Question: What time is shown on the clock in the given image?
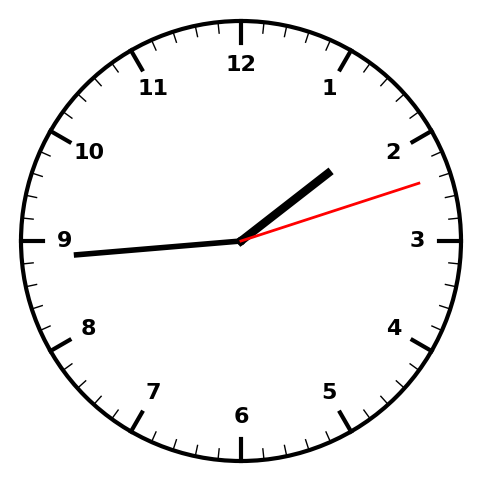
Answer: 01:44:12